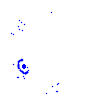
Particle: pion